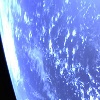
Label: water